Question: I've got two images, one 100x100 that I want to plot in grayscale and one 20x20 that I want to plot using another colormap. The latter should be superimposed on the former.
This is my current attempt:
'''
A = randn(100);
B = ones(20);
imagesc(A);
colormap(gray);
hold on;
imagesc(B);
colormap(jet);
'''
There are a couple of problems with this:
1. I can't change the offset of the smaller image. (They always share the upper-left pixel.)
2. They have the same colormap. (The second colormap changes the color of all pixels.)
3. The pixel values are normalised over the composite image, so that the first image changes if the second image introduces new extreme values. The scalings for the two images should be separate.
How can I fix this?
I want an effect similar to this, except that my coloured overlay is rectangular and not wibbly:

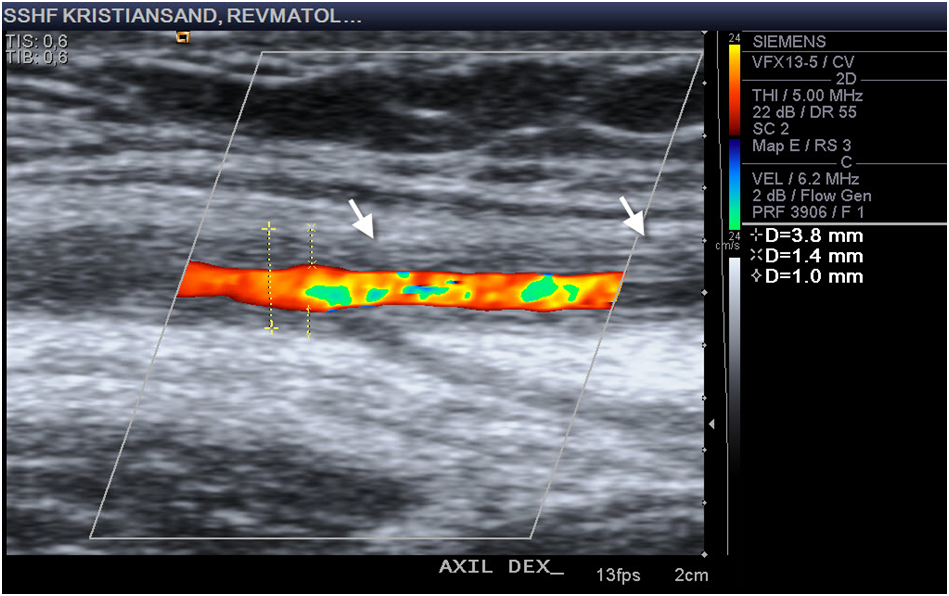
Answer: Just change it so that you pass in a full and proper color matrix for A (i.e. 100x100x3 matrix), rather than letting it decide:
'''
A = rand(100); % Using rand not randn because image doesn't like numbers > 1
A = repmat(A, [1, 1, 3]);
B = rand(20); % Changed to rand to illustrate effect of colormap
imagesc(A);
hold on;
Bimg = imagesc(B);
colormap jet;
'''
To set the position of B's image within its parent axes, you can use its XData and YData properties, which are both set to [1 20] when this code has completed. The first number specifies the coordinate of the leftmost/uppermost point in the image, and the second number the coordinate of the rightmost/lowest point in the image. It will stretch the image if it doesn't match the original size.
Example:
'''
xpos = get(Bimg, 'XData');
xpos = xpos + 20; % shift right a bit
set(Bimg, 'XData', xpos);
'''